Field crop: maize
Growth stage: 2
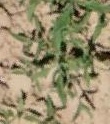
Species: atriplex